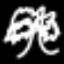
Label: palm tree